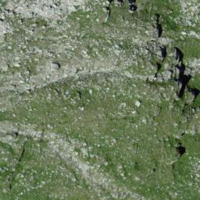
EUNIS habitat code: 48
Species observed at this site:
Silene acaulis